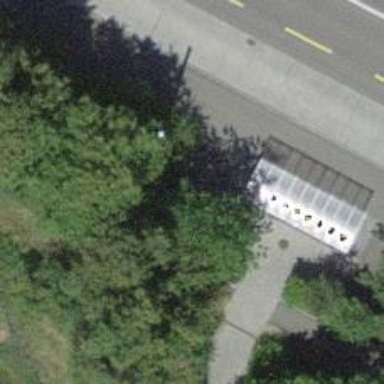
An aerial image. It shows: Asphalt steps along the road.